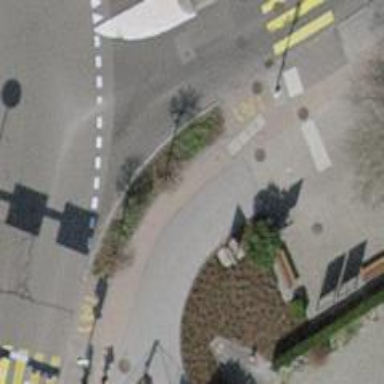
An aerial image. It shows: Advertising column.